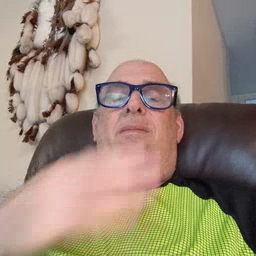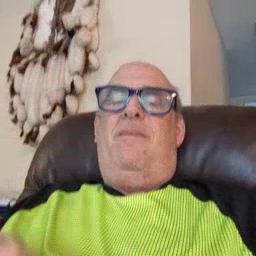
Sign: bad